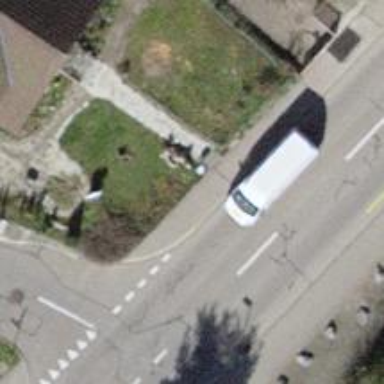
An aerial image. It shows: Raised kerb.